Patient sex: M
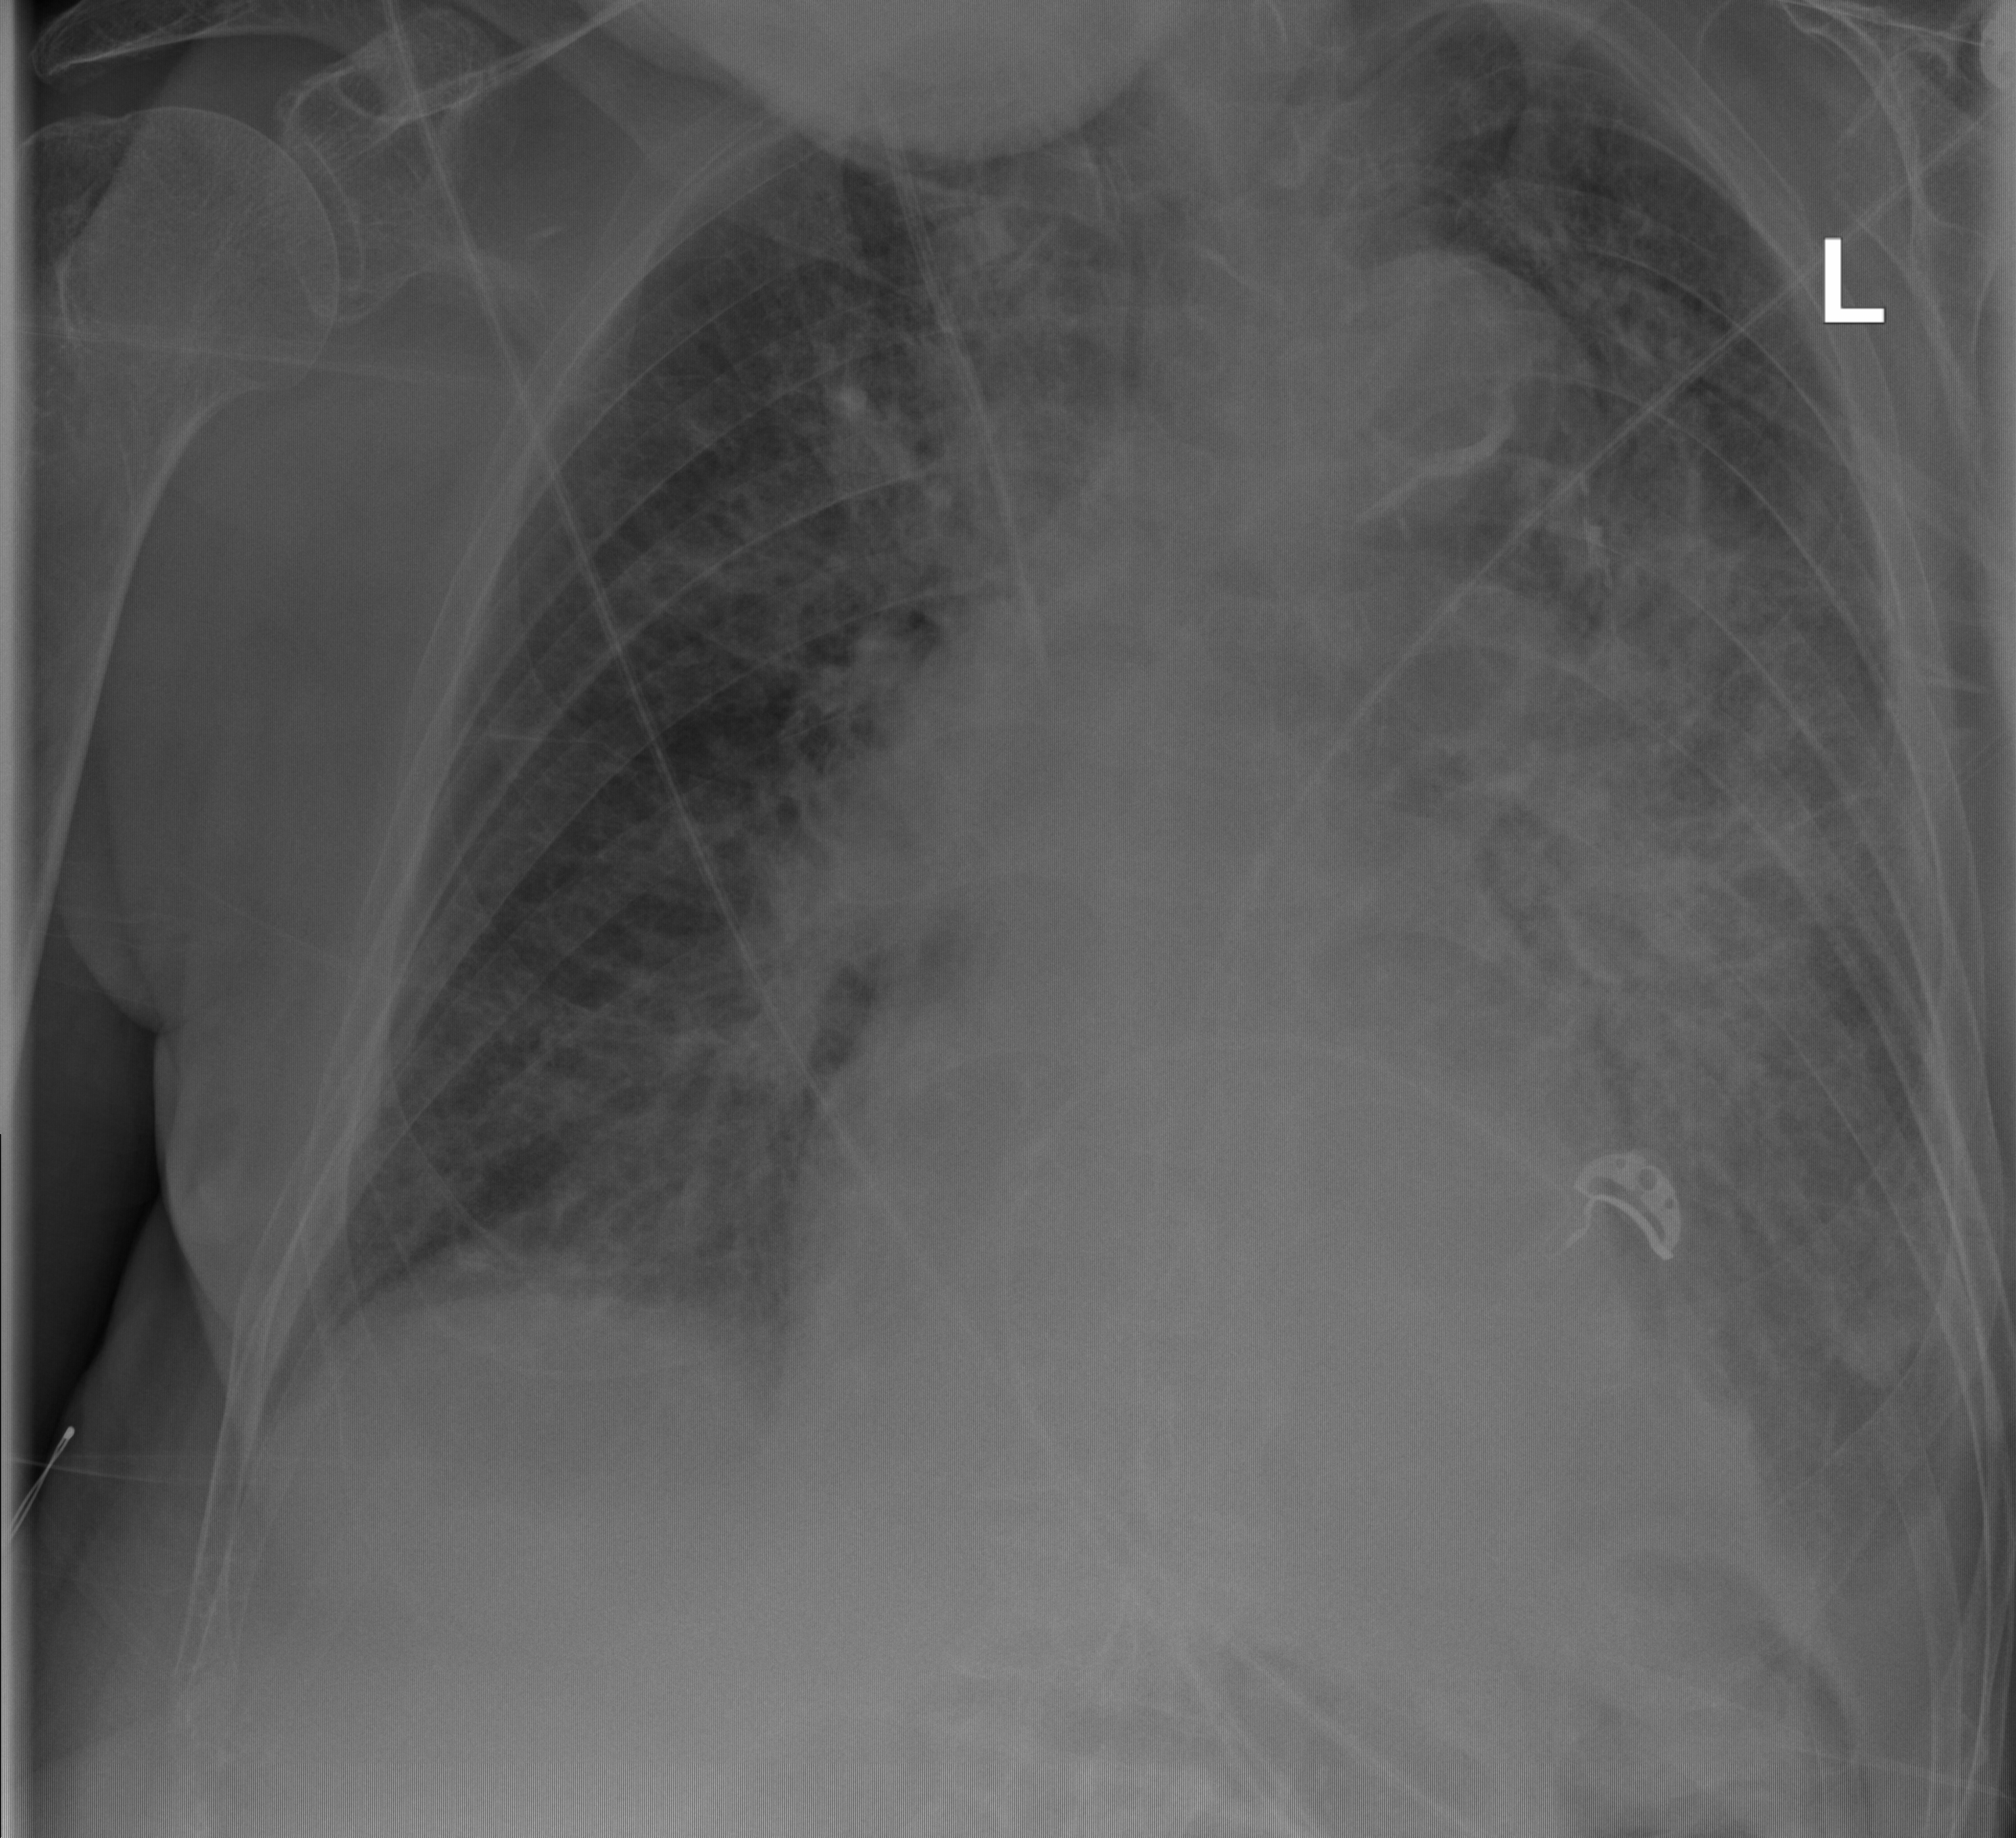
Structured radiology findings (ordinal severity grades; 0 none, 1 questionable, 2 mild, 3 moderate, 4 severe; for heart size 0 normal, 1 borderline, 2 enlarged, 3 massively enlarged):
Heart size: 0
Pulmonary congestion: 2
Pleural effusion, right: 0
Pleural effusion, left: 2
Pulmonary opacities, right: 0
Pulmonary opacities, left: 3
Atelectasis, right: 0
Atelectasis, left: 2